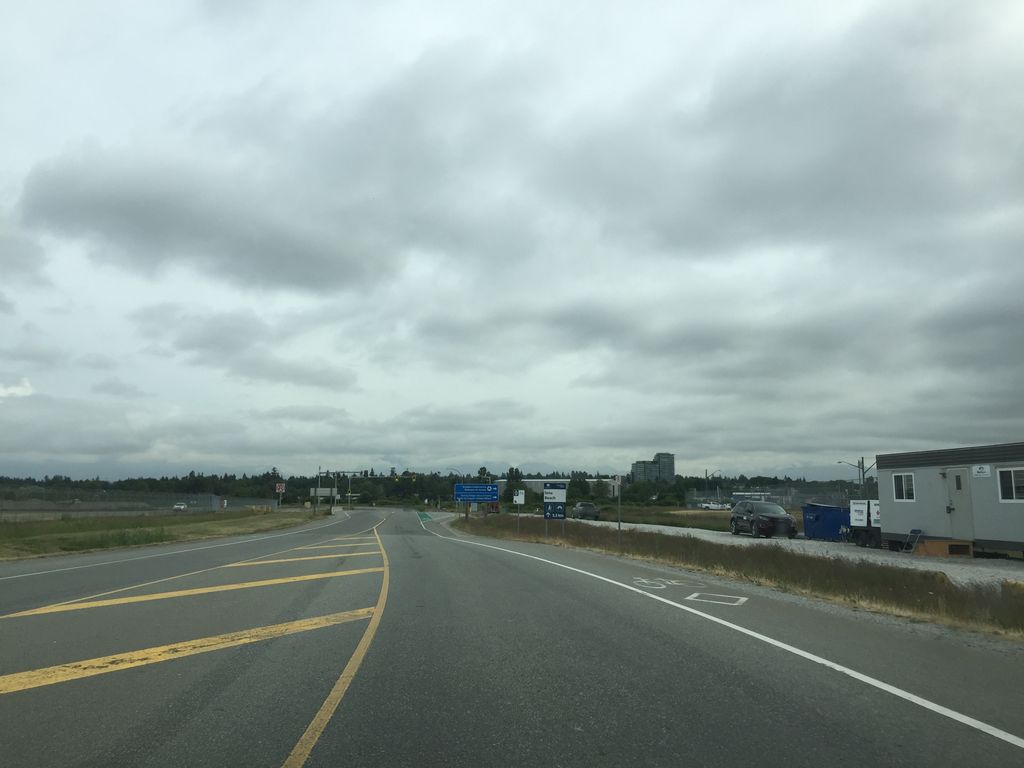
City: vancouver